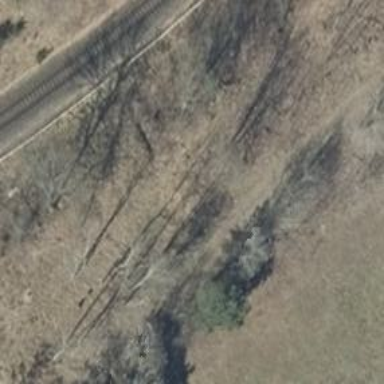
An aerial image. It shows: Track with grade 4 tracktype.